A time-domain vibration trace from a rotating-machine test bench is shown. Diagnose the rotating machine from this image, choosing from: normal, misalignment, unbalance, looseness.
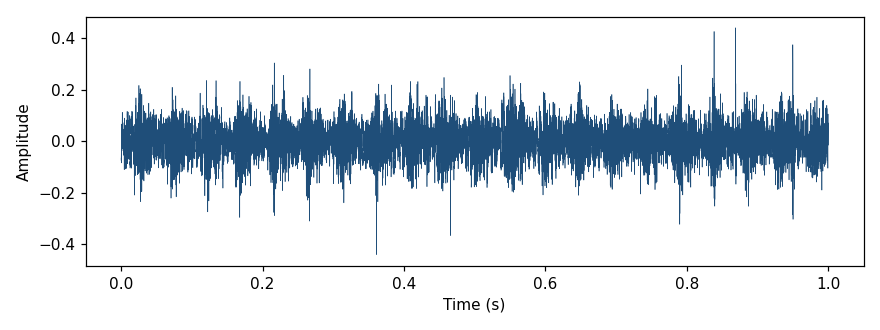
Answer: looseness